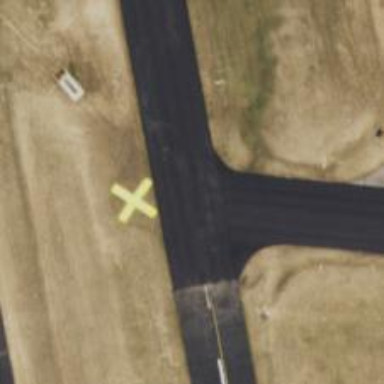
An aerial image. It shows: View of taxiway at the airport.